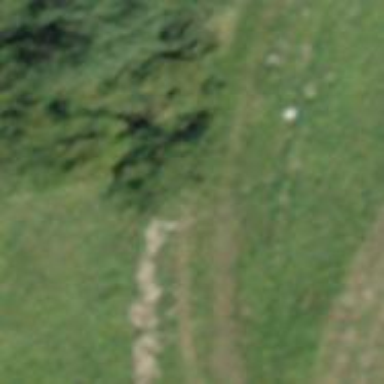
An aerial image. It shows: Track with grass surface. The track type is grade3.